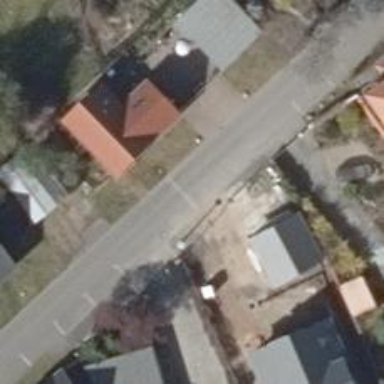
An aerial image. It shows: Asphalt road designated as living street.